Question: - <URL>
- - - -
The problem is the last step. However, the image is always drawn such that it completely fits inside the imageView with some empty white space. The images does not even fill the cell's imageView in a single dimension. It is right aligned with whitespace on the top, bottom, and left.
When I tap on the cell after the mis-drawn image is set, the cell redraws and the image is drawn to fill the imageView in one dimension but is still not clipped.
I create the cell and set a temporary image
'''
cell.imageView.image = [UIImage imageNamed:@"125-food.png"];
cell.imageView.contentMode = UIViewContentModeScaleAspectFit;
cell.imageView.layer.masksToBounds=YES;
'''
I start the job like this:
'''
dispatch_after(dispatch_time(DISPATCH_TIME_NOW, 500000 * NSEC_PER_USEC), dispatch_get_current_queue(), ^{ /*Stuff*/ });
'''
Scale image code
'''
CGFloat newHeight;
CGFloat newWidth;
if(image.size.width>image.size.height)
{
newHeight = 44.0;
newWidth = image.size.width * newHeight / image.size.height;
}
else
{
newWidth = 44.0;
newHeight = image.size.height * newWidth / image.size.width;
}
CGRect newRect = CGRectMake(0,0,newWidth,newHeight);
UIGraphicsBeginImageContext(newRect.size);
[image drawInRect:newRect];
UIImage * newImage = UIGraphicsGetImageFromCurrentImageContext();
UIGraphicsEndImageContext();
return newImage;
'''
And then I set the newImage in the cell
'''
cell.imageView.image = newImage;
'''

The new cell does not fill the 44x44 image view, and the old cells do not get clipped.
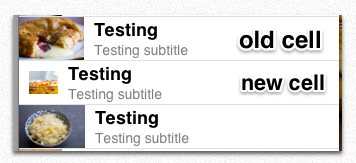
Answer: I appear to have solved my problems. Firstly the way I was scaling images was incorrect. I found a better way here <URL>
I used the method proposed by Anybody. So, by working out the scale factor, I can create an image of the correct size, with the correct scaling. This saves me from having to clip the image in the view.
CGFloat scaleFactor = 1.0;
'''
//Deciding which factor to use to scale the image (factor = targetSize / imageSize)
if (image.size.width > targetSize.width || image.size.height > targetSize.height)
if (!((scaleFactor = (targetSize.width / image.size.width)) > (targetSize.height / image.size.height))) //scale to fit width, or
scaleFactor = targetSize.height / image.size.height; // scale to fit heigth.
UIGraphicsBeginImageContext(targetSize);
//Creating the rect where the scaled image is drawn in
CGRect rect = CGRectMake((targetSize.width - image.size.width * scaleFactor) / 2,
(targetSize.height - image.size.height * scaleFactor) / 2,
image.size.width * scaleFactor, image.size.height * scaleFactor);
//Draw the image into the rect
[image drawInRect:rect];
'''
Now I just have to set the image. <URL> suggests that I should be able to set the image. But that gave me a result like in my screen shot. Apparently, I also do not have control of the table cell views.
<URL>'''
cell.imageView.transform = CGAffineTransformMakeScale(1.0, 1.0);
'''
My temporary icons appear to work, and saved thumbnails are displayed correctly. The difference is that the temp images are not the same size. So I scaled up my icons to the correct size. My images now display correctly!